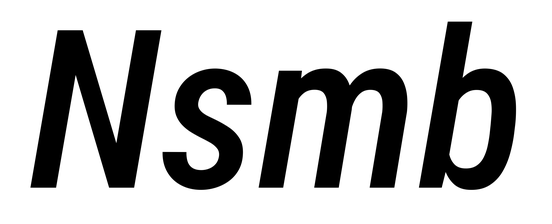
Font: Roboto-Italic_Condensed_Medium_Italic